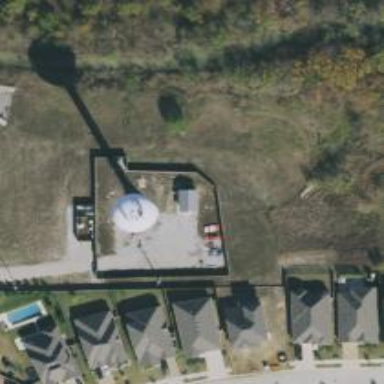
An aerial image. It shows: Water tower that is man-made.